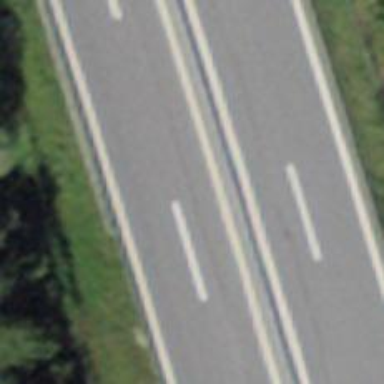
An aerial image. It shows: Asphalt bridge on trunk highway that is designated as motorroad.